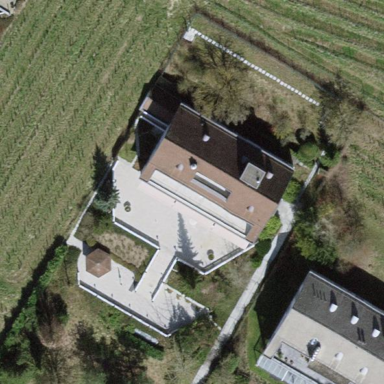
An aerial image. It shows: Gabled roof house.